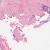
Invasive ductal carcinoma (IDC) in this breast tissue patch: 0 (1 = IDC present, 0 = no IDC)